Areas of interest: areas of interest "Park and greenspace"
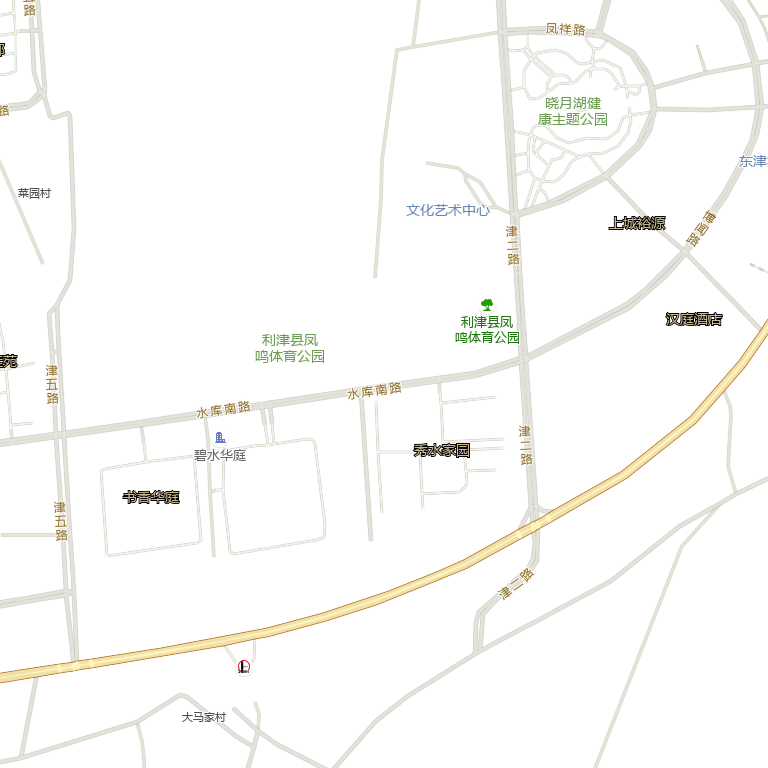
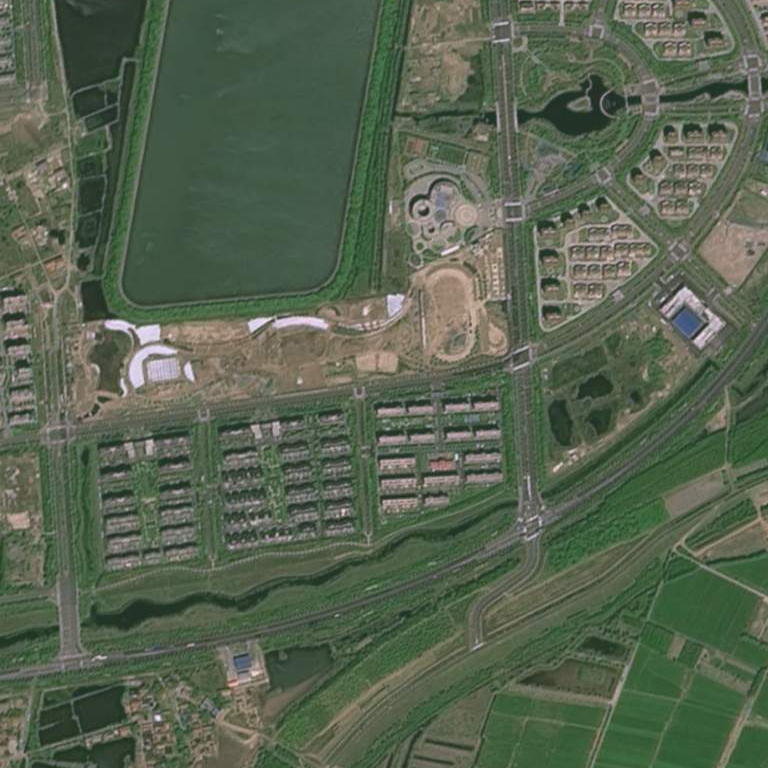